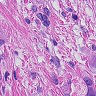
Metastatic tissue present: yes